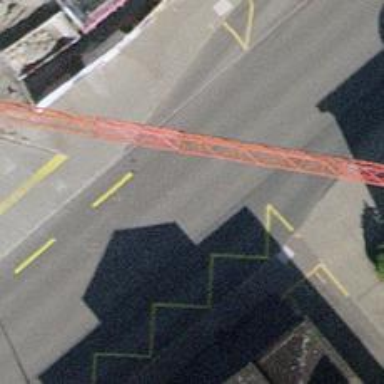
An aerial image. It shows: Bus stop with stop position for public transport.